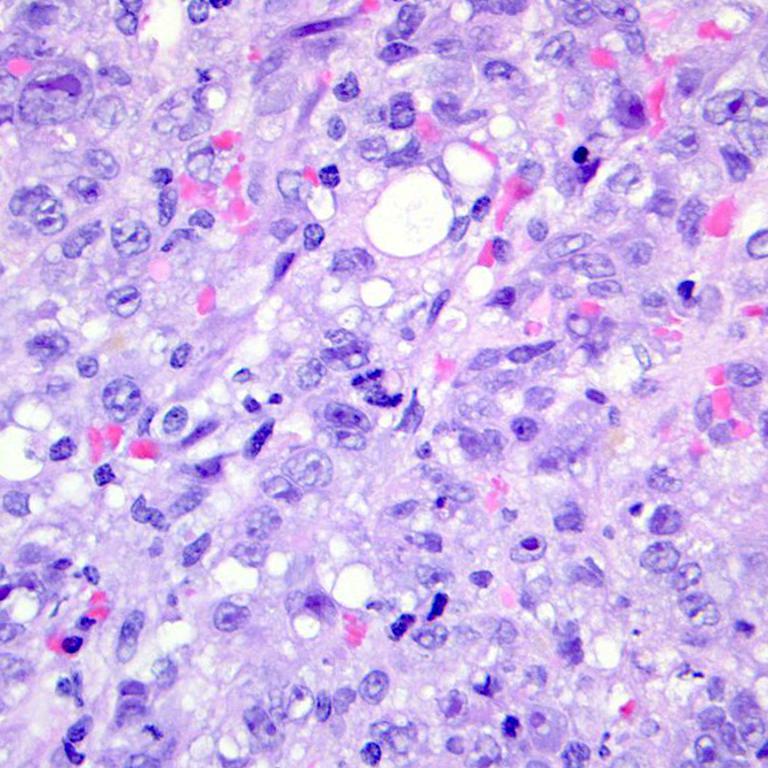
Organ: colon
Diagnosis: adenocarcinomas